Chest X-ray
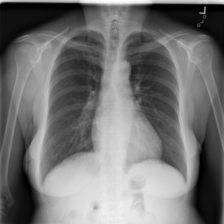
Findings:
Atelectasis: negative
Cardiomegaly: negative
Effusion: negative
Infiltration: negative
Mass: negative
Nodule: negative
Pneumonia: negative
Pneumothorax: negative
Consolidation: negative
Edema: negative
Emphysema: negative
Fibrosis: negative
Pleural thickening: negative
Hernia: negative